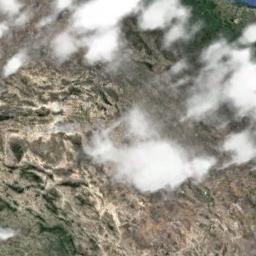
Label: cloud